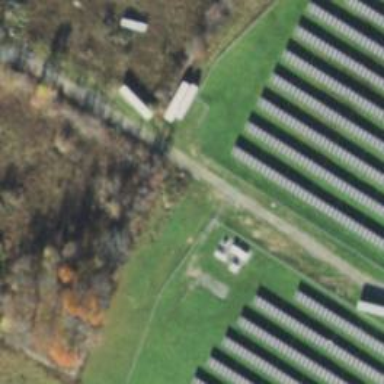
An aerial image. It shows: Generator is pictured.